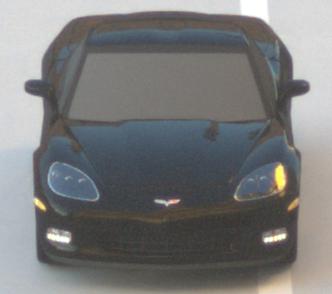
Make: Chevrolet
Model: Corvette Coupé
Detailed model: Corvette (C6) Coupé
Model produced from: 2005/02
Model produced until: 2008/03
Doors: 3
Color: black
Road condition: dry road
Daytime: sunrise or sunset
Contrast: medium contrast